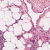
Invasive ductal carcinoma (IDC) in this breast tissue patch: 0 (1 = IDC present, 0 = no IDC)